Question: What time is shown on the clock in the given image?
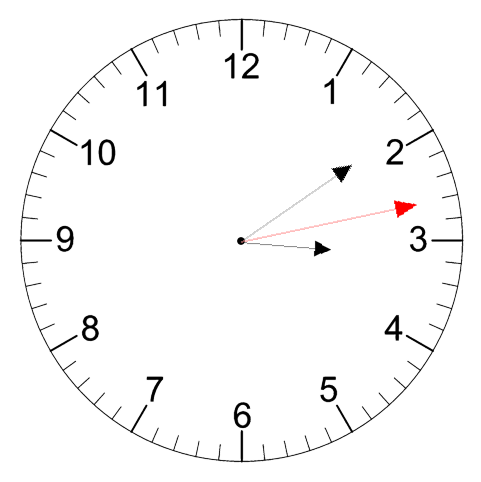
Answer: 03:09:13